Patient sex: M
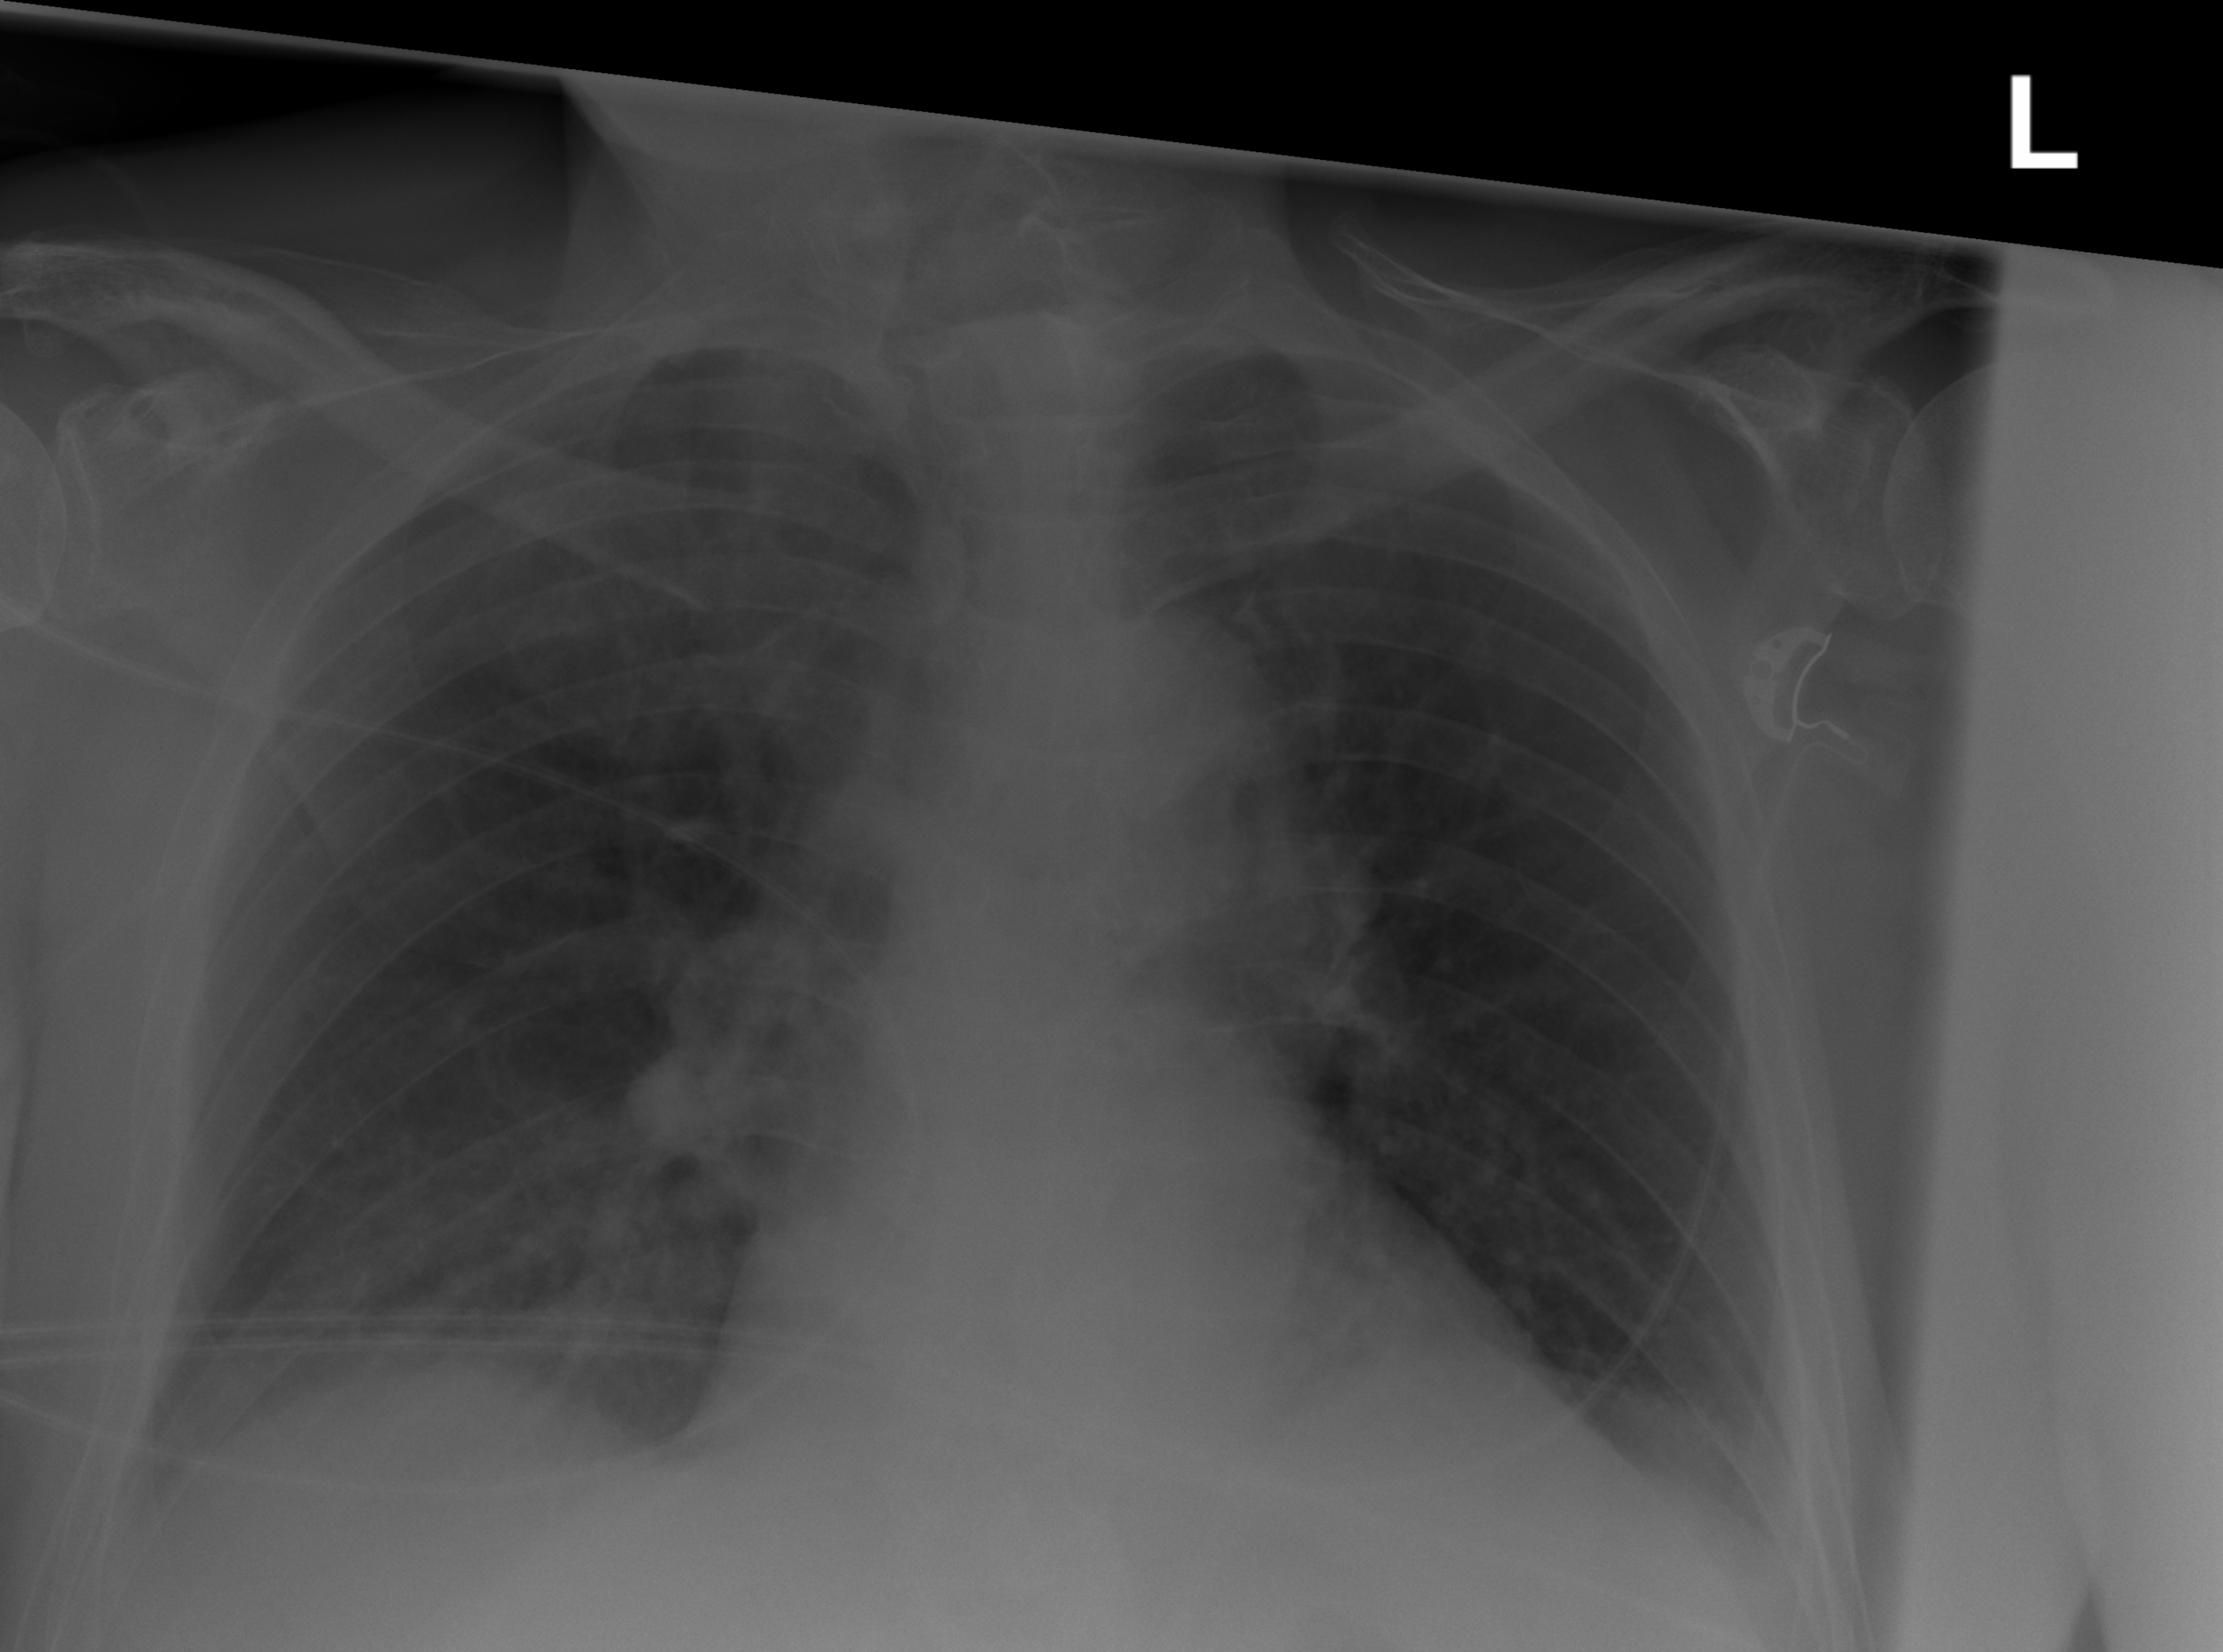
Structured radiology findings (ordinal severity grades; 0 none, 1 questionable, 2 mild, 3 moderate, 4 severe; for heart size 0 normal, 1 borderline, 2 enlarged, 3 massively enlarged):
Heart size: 0
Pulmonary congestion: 0
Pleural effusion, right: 0
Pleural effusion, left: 1
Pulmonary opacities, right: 2
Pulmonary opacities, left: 0
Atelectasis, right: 2
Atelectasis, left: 2